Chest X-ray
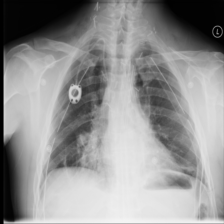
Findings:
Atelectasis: negative
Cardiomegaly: negative
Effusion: negative
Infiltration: negative
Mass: negative
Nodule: negative
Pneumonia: negative
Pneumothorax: negative
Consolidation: negative
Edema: negative
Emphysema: negative
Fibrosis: negative
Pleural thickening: negative
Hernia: negative